Question: Matplotlib tries to label the ticks on this x-axis intelligently, but it is a little too sparse. There should be a label for 0 and maybe one for 10 and 100.

This is the code which produces the figure. How can I make the labelling on the x-axis more verbose?
'''
def timePlot2(data, saveto=None, leg=None, annotate=False, limits=timeLimits, labelColumn="# Threads", valueColumn="Average (s)", size=screenMedium):
labels = list(data[labelColumn])
figure(figsize=size)
ax = gca()
ax.grid(True)
xi = range(len(labels))
rts = data[valueColumn] # running time in seconds
ax.scatter(rts, xi, color='r')
if annotate:
for i,j in zip(rts, xi):
ax.annotate("%0.2f" % i, xy=(i,j), xytext=(7,0), textcoords="offset points")
ax.set_yticks(range(len(labels)))
ax.set_yticklabels(labels)
ax.set_xscale('log')
plt.xlim(limits)
if leg:
legend(leg, loc="upper left", fontsize=10)
else:
legend([r"$t$"], fontsize=10)
plt.draw()
if saveto:
plt.savefig(saveto, transparent=True, bbox_inches="tight")
'''
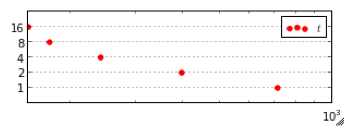
Answer: You can define your own X-Axis-Ticks together with their labels using 'ax.set_xticks()', in your example
'''
ax.set_xticks((10,100,1000))
'''
should do the trick.
If you like to keep the 10^x-labels, you can add the labels explicitly:
'''
ax.set_xticks((10,100,1000),('$10^1$','$10^2$','$10^3$'))
'''